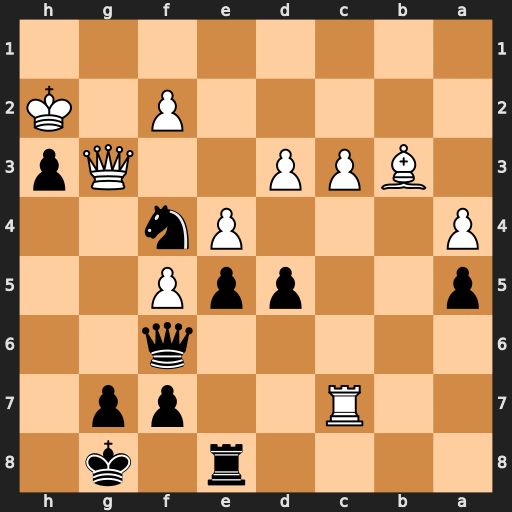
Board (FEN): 4r1k1/2R2pp1/5q2/p2ppP2/P3Pn2/1BPP2Qp/5P1K/8
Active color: b
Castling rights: -
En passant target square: -
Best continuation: Qb6 f6 Nh5 Re7 Nxg3